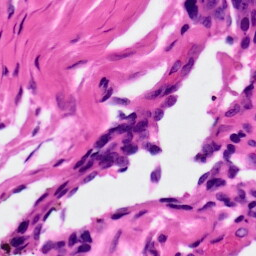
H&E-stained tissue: Ovarian